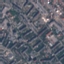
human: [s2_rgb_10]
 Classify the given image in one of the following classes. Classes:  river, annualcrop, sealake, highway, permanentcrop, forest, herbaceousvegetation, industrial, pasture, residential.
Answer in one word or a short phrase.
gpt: Residential